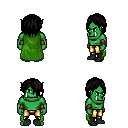
a pixel art fantasy rpg character, male body template, orc, green skin, green cape, gold greaves, black bangs hairstyle, cloth bracers, black shoes, four views (front, back, left, right), 2x2 character sprite sheet, small pixel art, hard edges, no anti-aliasing